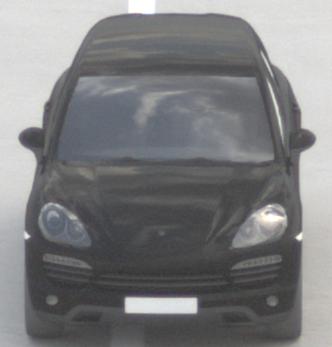
Make: Porsche
Model: Cayenne
Detailed model: Cayenne (958)
Model produced from: 2010/05
Model produced until: 2014/07
Doors: 5
Color: black
Road condition: dry road
Daytime: midday
Contrast: low contrast